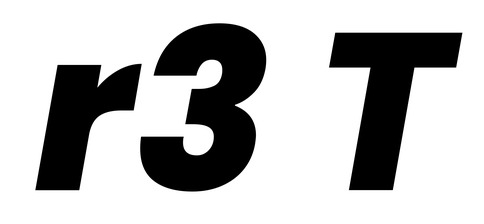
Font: Poppins-ExtraBoldItalic